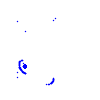
Particle: kaon